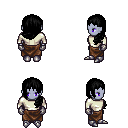
a pixel art fantasy rpg character, female body template, dark elf, purple skin, white long-sleeve shirt, robe skirt, black left-swept hairstyle, metal gloves, metal boots, four views (front, back, left, right), 2x2 character sprite sheet, small pixel art, hard edges, no anti-aliasing